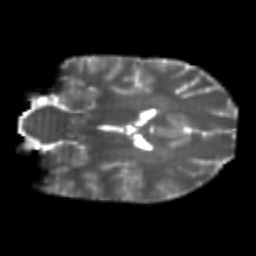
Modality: T2w
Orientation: coronal
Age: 20
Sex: female
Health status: healthy
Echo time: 0.074 s